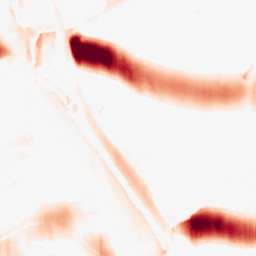
Category: morphological
Decomposition family: morphological_ellipse
Decomposition parameters: operation: opening
width: 50
height: 5
Upsampling method: cubic_mitchell
Upsampling parameters: scale: 8
Upsampling scale: 8